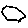
Label: hexagon